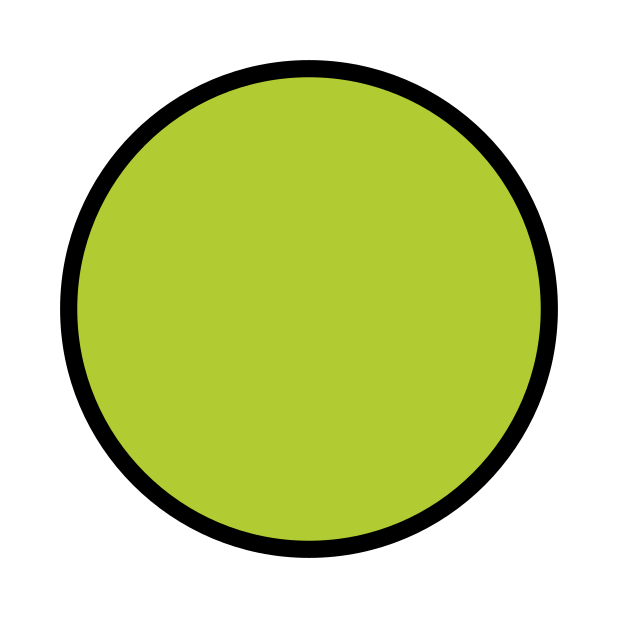
green circle